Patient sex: F
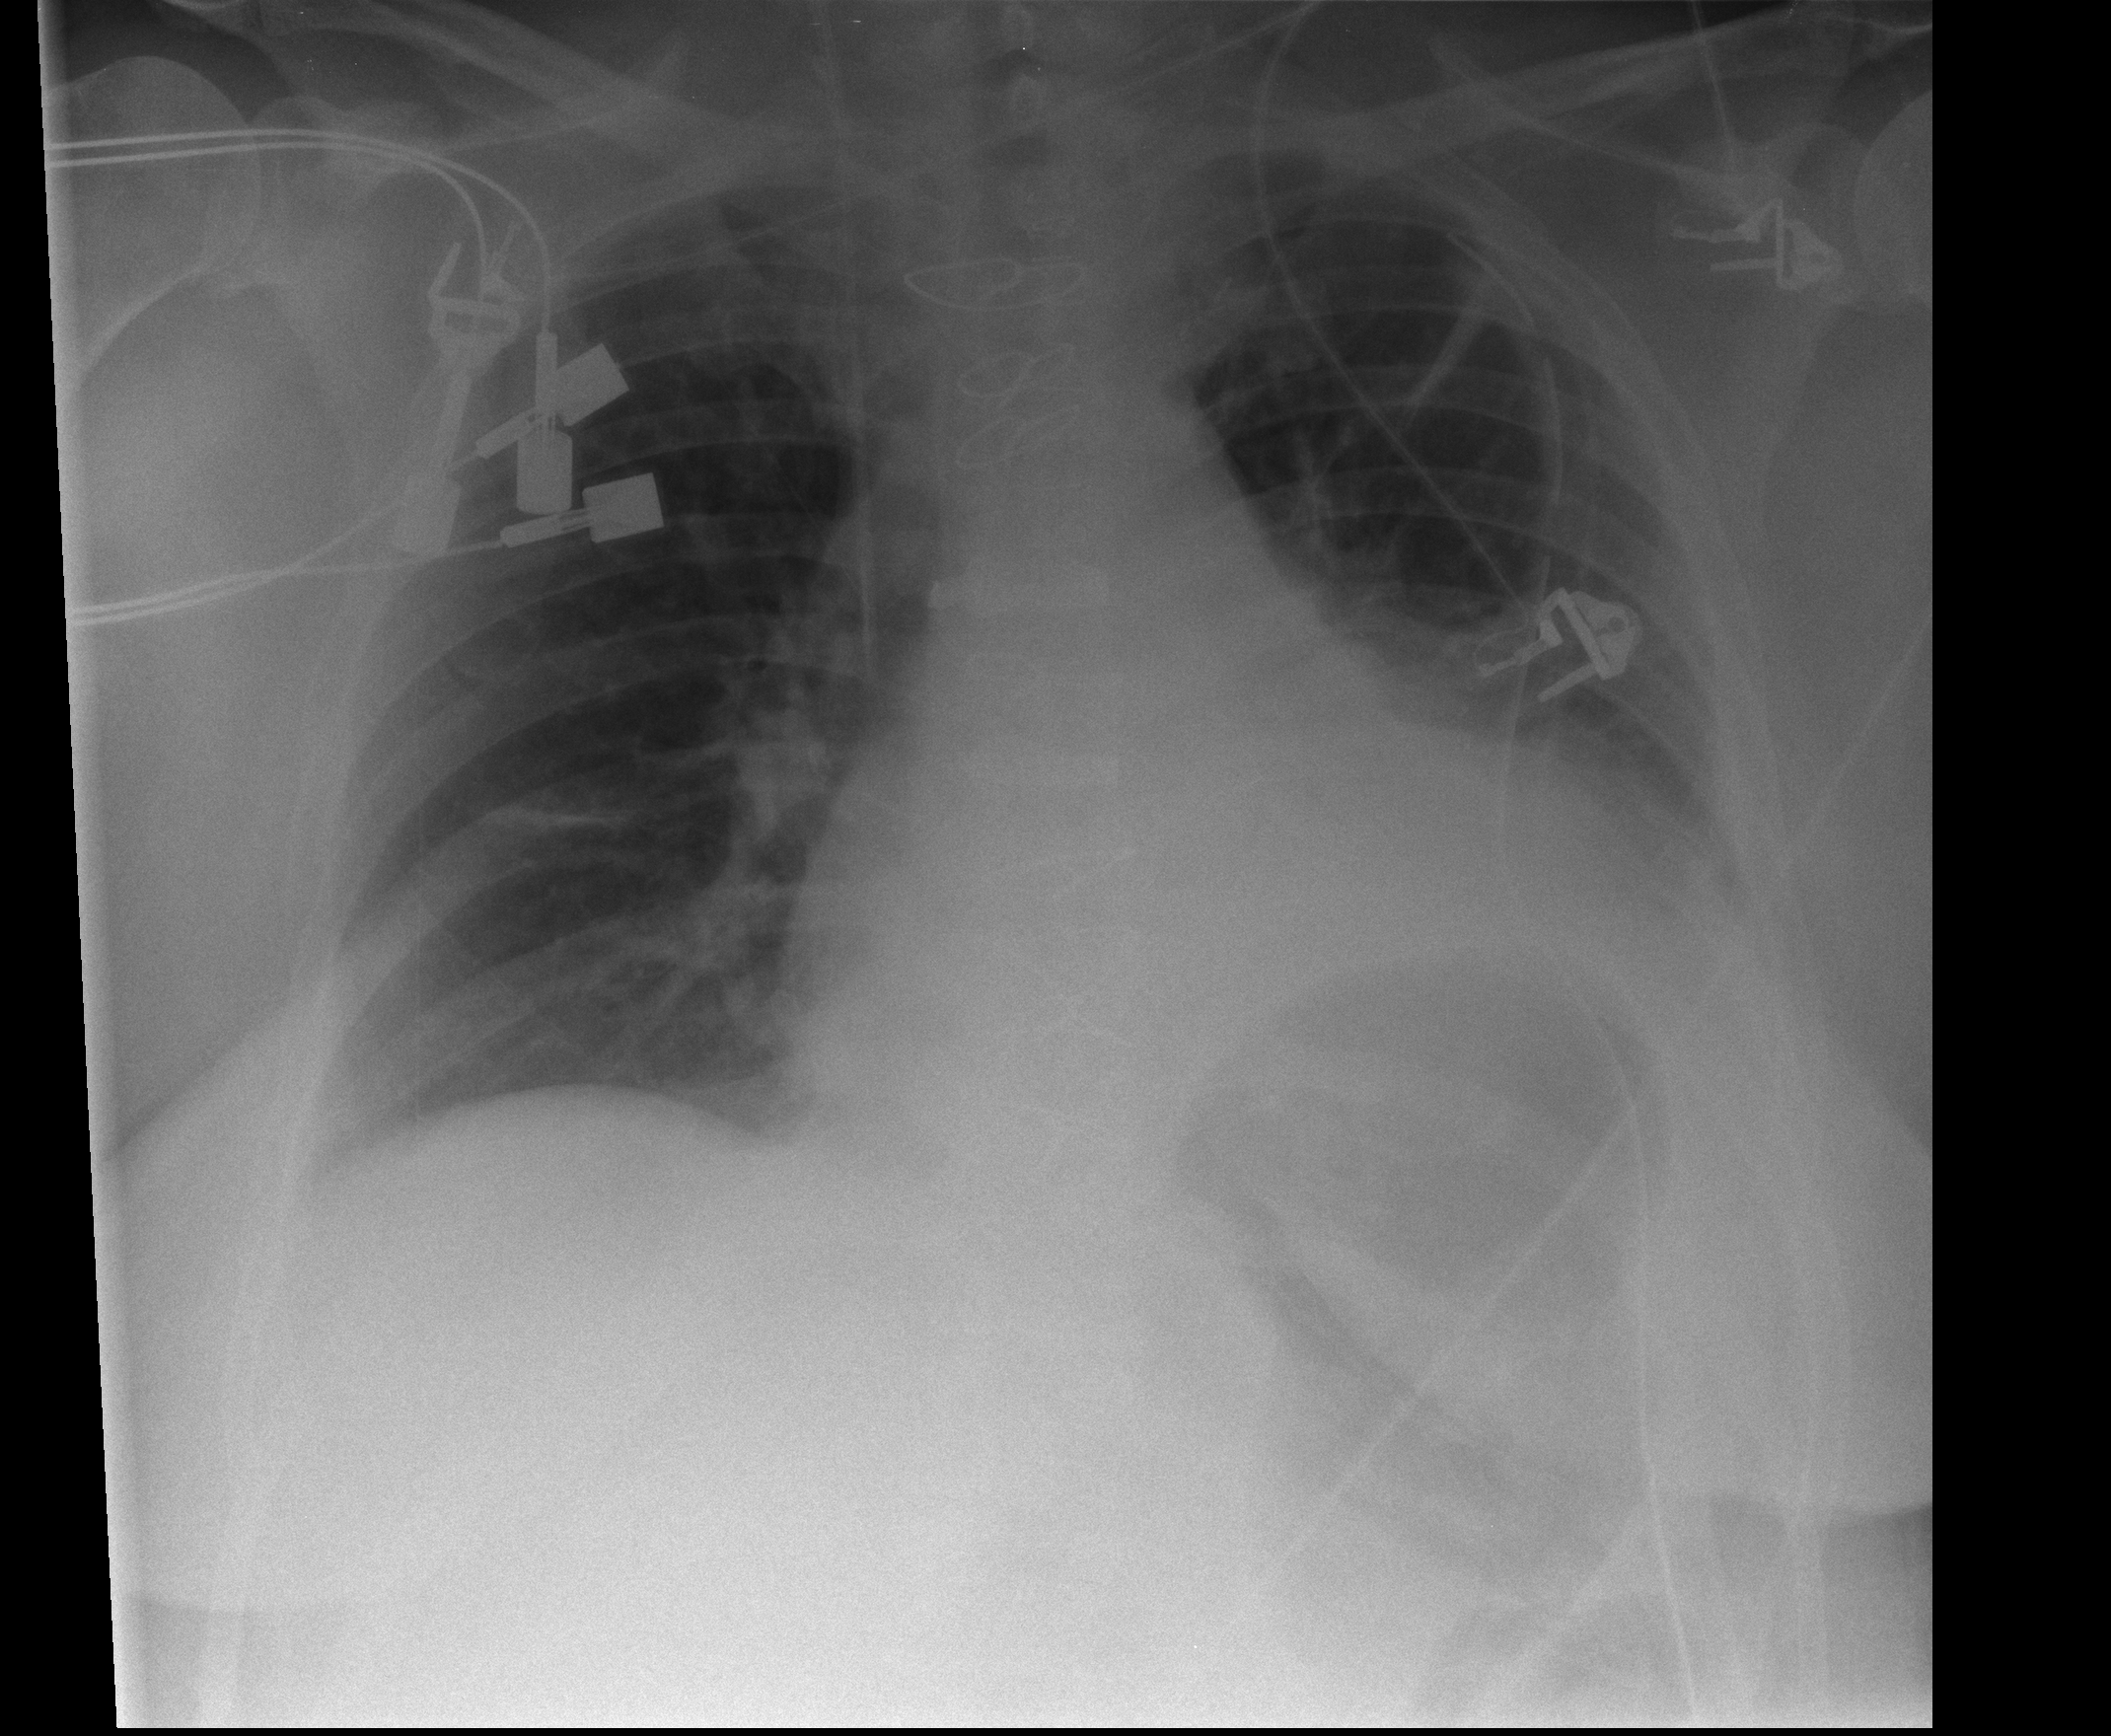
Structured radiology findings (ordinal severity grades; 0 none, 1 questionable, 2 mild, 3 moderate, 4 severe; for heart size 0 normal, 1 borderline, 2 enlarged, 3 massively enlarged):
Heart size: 1
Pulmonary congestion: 0
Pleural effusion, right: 0
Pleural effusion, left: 2
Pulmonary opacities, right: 0
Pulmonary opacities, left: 0
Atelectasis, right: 2
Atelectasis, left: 2